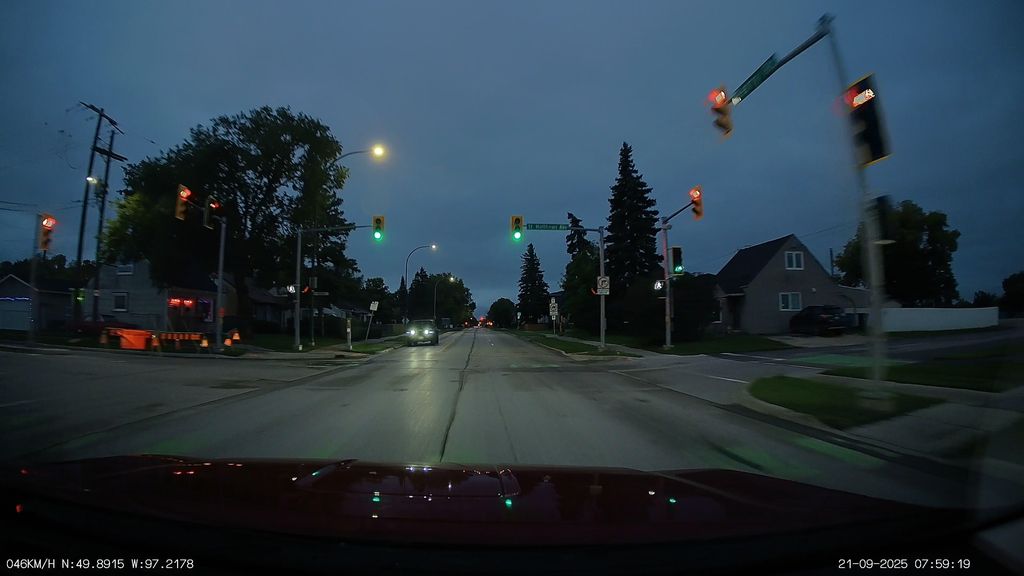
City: winnipeg